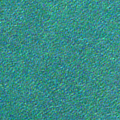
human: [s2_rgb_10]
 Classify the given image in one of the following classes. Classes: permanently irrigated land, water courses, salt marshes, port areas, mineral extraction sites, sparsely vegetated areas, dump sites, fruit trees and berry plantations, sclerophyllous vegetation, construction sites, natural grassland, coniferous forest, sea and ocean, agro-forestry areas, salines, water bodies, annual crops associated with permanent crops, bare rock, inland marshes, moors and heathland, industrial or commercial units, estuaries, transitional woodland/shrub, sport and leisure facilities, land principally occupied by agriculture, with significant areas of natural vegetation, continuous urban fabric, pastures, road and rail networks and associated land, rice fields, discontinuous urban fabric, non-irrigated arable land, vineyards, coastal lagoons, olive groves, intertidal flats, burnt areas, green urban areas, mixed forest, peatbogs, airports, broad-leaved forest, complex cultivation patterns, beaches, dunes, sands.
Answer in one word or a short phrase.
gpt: sea and ocean